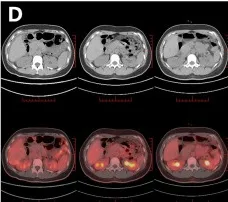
The PET-CT images for evaluating the treatment response. Retroperitoneal nodes,omentum.
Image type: radiology (pet)